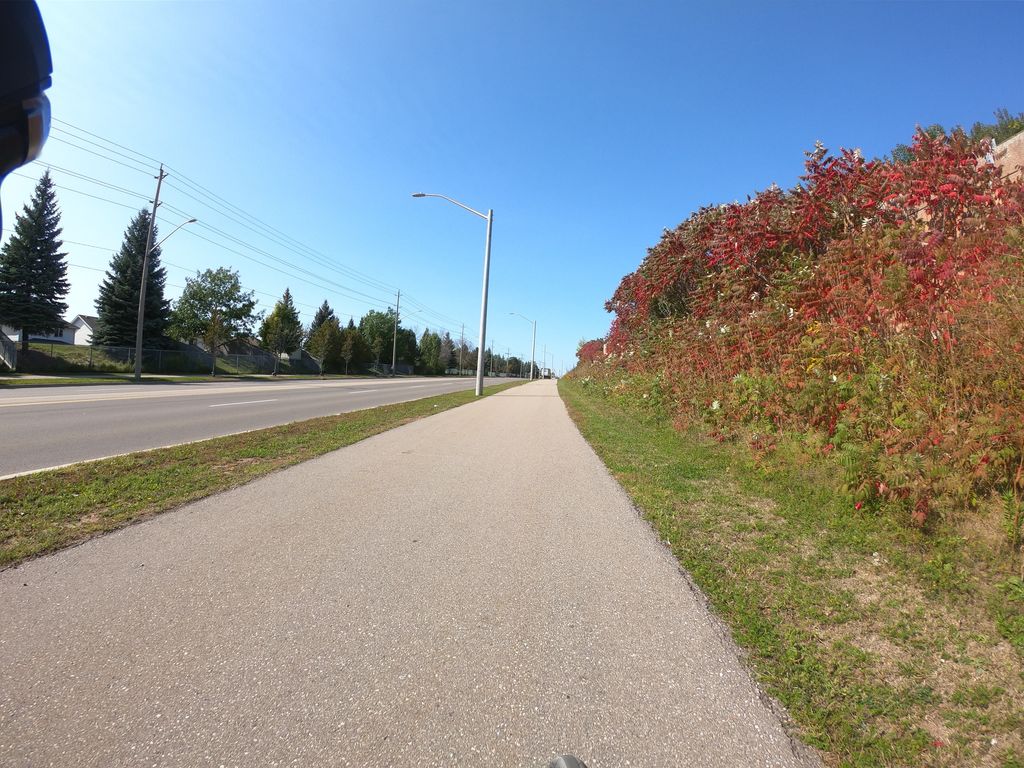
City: kitchener-waterloo